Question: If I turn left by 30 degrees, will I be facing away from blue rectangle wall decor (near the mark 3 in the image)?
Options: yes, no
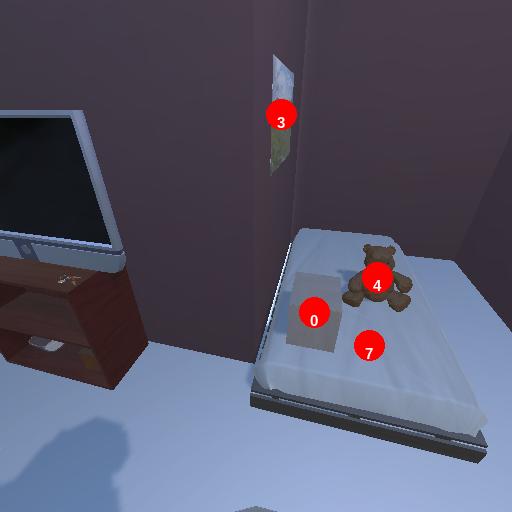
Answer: yes